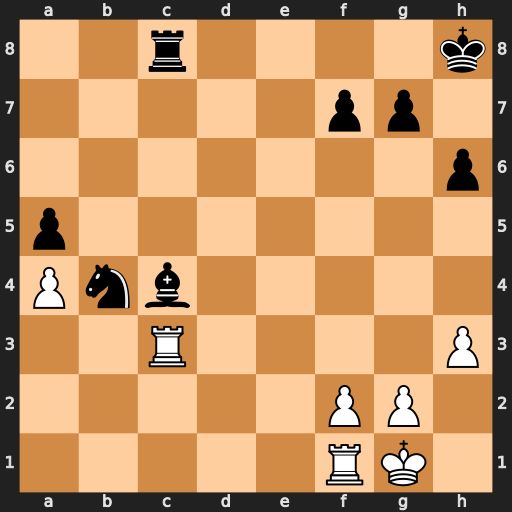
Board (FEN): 2r4k/5pp1/7p/p7/Pnb5/2R4P/5PP1/5RK1
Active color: w
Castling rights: -
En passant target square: -
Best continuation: Rfc1 Nd5 Rxc4 Rxc4 Rxc4